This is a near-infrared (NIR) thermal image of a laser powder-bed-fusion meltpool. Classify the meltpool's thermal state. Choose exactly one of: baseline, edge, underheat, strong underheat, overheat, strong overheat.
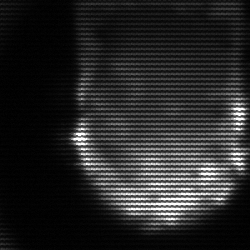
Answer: baseline